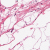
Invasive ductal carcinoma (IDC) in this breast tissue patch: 0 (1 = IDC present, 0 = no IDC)